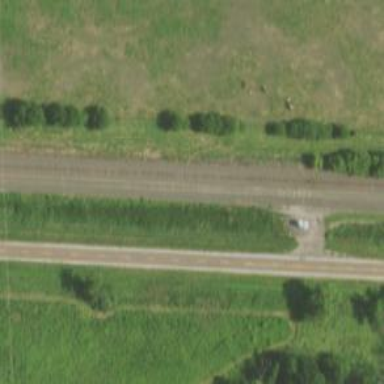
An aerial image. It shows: Railway track.